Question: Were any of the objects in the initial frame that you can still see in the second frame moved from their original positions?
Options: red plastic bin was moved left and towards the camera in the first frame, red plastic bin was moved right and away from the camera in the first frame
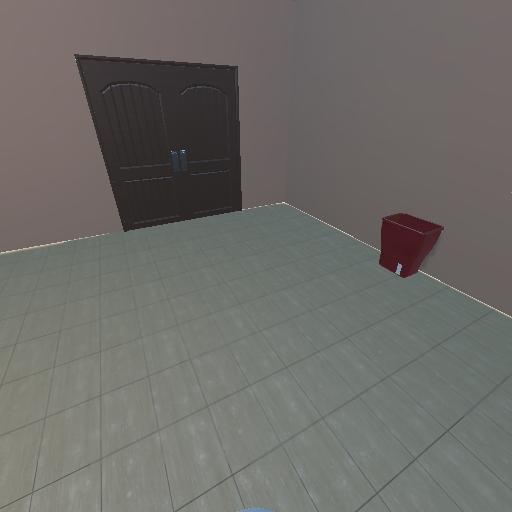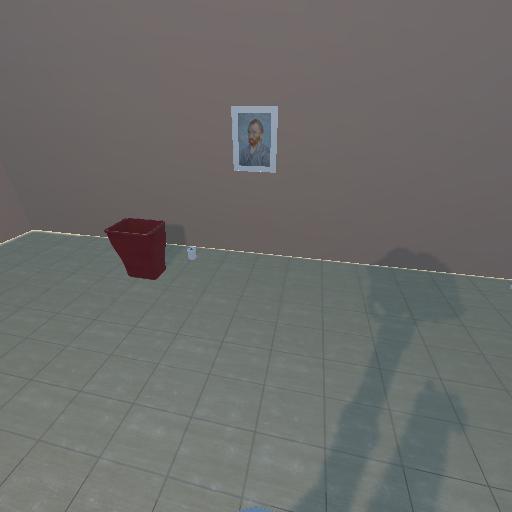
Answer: red plastic bin was moved left and towards the camera in the first frame